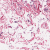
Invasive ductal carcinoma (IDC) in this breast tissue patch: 0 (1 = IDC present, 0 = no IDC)